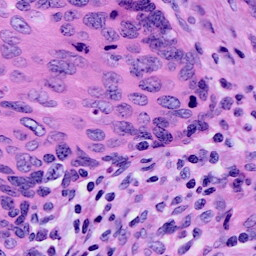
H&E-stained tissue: Cervix